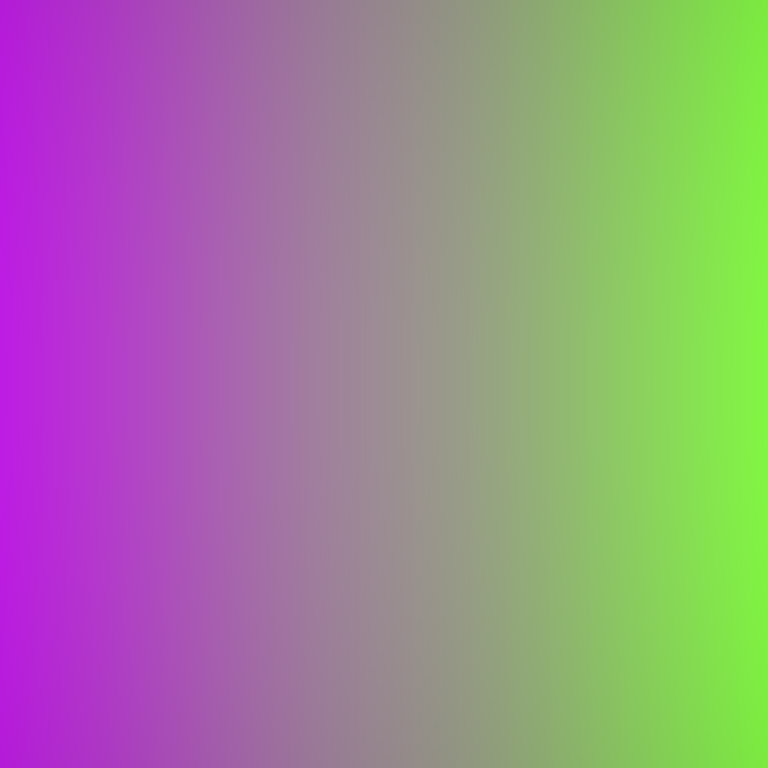
Abstract light effect, smooth gradient from violet to green, calm atmosphere, soft blend, no room, no furniture, no objects.